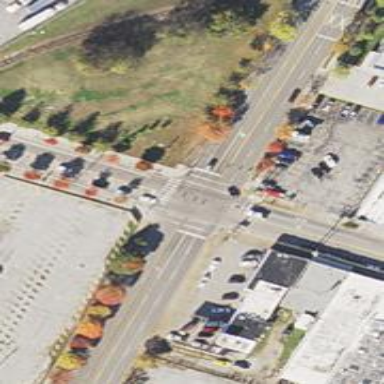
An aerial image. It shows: Marked road crossing.